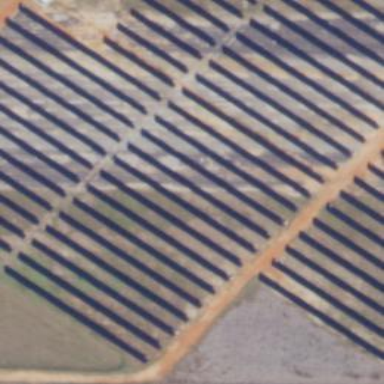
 consisting of solar photovoltaic panels."